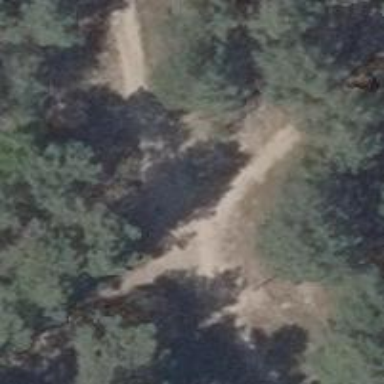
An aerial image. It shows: Sandy path.